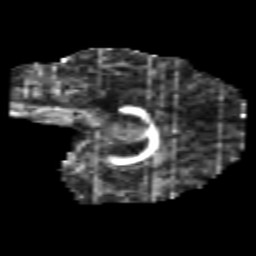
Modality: FA
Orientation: sagittal
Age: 7
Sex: female
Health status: healthy